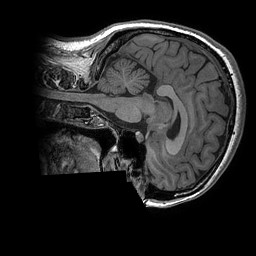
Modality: T1w
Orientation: sagittal
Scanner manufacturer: ge
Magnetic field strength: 3 T
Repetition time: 0.008156 s
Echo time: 0.00318 s